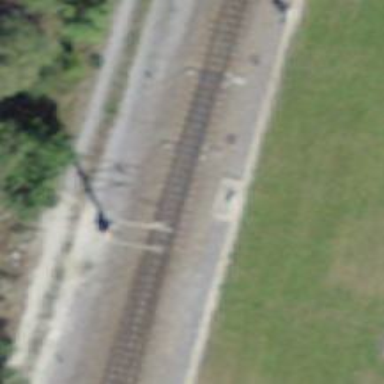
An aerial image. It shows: Railway switch.